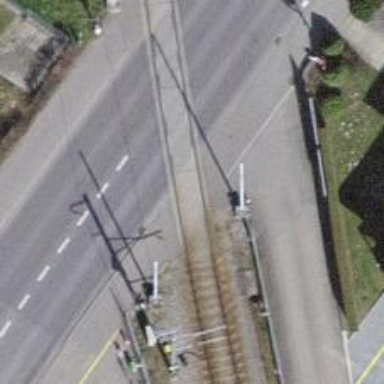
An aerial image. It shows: Railway crossing.